Interaction volume radius: 5 \u00c5
Interaction volume height: 25 \u00c5
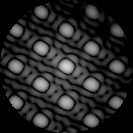
Disorder parameter: 0.02511